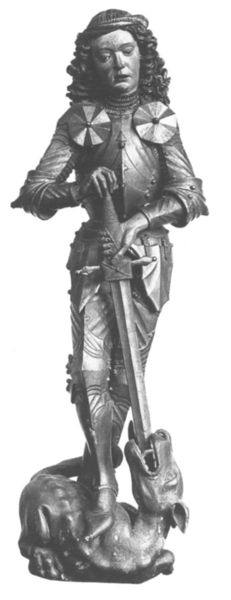
Titel: Der hl. Georg (im Zweiten Weltkrieg zertörte Figur)
Künstler: Hans Klocker
Institution: Berlin, Staatliche Museen - Preußischer Kulturbesitz
Schlagwörter: fuß, kampf, mann, wolf, frau, frisur, holz, mund, nase, hund, tier, gesicht, stehen, herr, hände, figur, haare, gotik, kinn, locken, ohren, traurig, skulptur, statue, haarband, plastik, panzer, schwert, soldat, kreise, stiefel, ritter, rüstung, zähne, teufel, maul, mittelalter, heiliger, orleans, töten, heilig, ungeheuer, sieger, drachen, drache, stechen, drachentöter, georg, heiliger georg, schnabelschuhe, besiegen, hiliger, rüctung, hippy, schwret, diskette, rüstug, kampf mit dem drachen, rittersfrau, disk